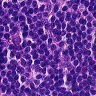
Metastatic tissue present: no